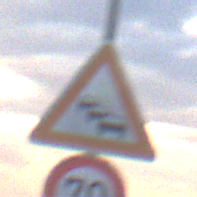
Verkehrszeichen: Stau
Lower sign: Geschwindigkeit70
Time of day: SunriseSunset
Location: Outdoor (Nature)
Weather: PartlyCloudy
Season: NotSpecified
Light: Natural